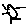
Label: sun